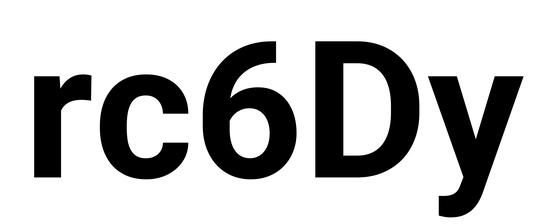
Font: Roboto_Bold